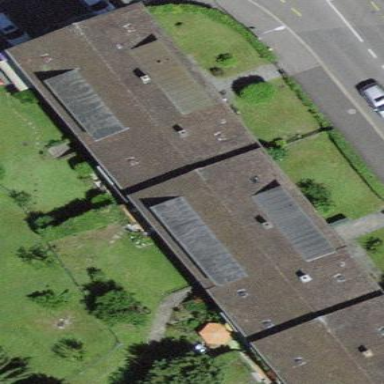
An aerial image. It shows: Gabled apartments building with roof tiles.